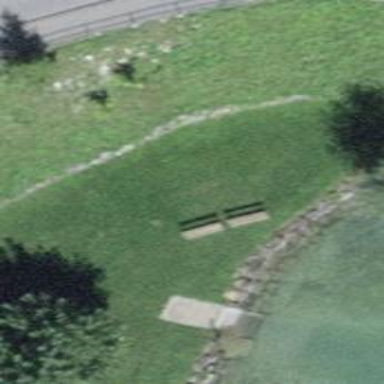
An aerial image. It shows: Bench.